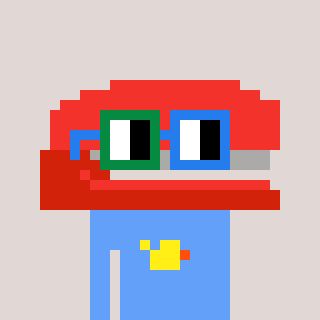
a pixel art character with square green and blue glasses, a stapler-shaped head and a blue-colored body on a warm background